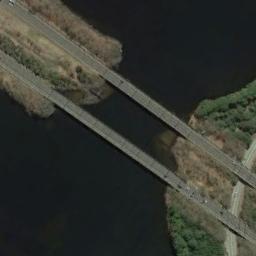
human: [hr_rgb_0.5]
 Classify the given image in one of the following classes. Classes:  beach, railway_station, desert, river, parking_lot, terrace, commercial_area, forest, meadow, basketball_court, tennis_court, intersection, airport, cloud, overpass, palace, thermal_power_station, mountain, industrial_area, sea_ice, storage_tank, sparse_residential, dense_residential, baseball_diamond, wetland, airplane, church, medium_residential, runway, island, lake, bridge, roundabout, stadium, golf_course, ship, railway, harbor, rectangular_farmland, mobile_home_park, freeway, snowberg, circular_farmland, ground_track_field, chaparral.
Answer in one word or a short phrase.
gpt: bridge